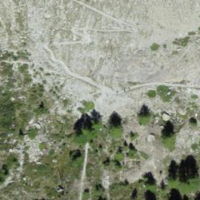
EUNIS habitat code: 31
Species observed at this site:
Leontopodium nivale